Field crop: maize
Growth stage: 2
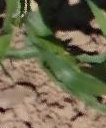
Species: maize